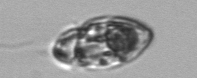
Label: Katodinium_or_Torodinium